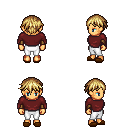
a pixel art fantasy rpg character, female body template, human, tanned skin, maroon long-sleeve shirt, white pants, blonde short bangs hairstyle, leather bracers, brown slippers, four views (front, back, left, right), 2x2 character sprite sheet, small pixel art, hard edges, no anti-aliasing